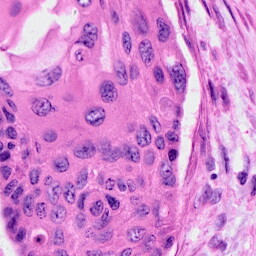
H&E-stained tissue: Cervix